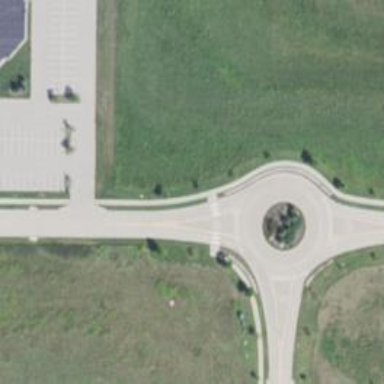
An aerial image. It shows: Unclassified road leading to roundabout junction.